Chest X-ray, PA view. Patient: 27 years old, sex M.
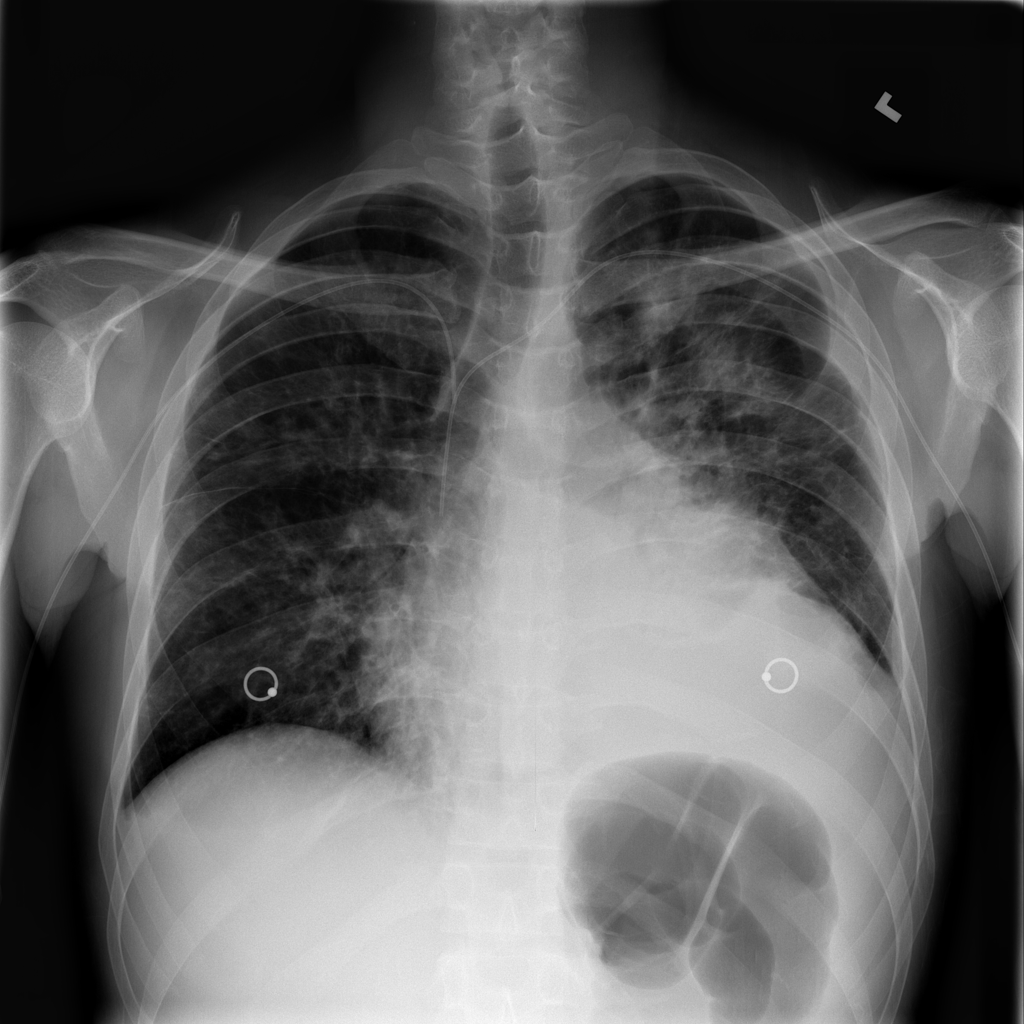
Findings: Consolidation